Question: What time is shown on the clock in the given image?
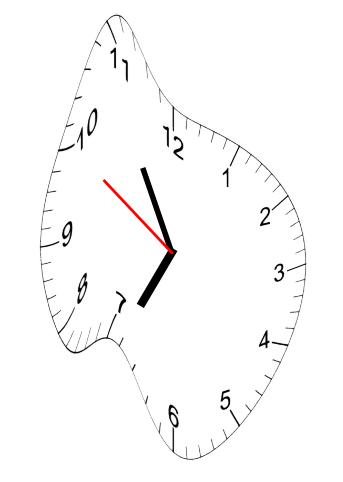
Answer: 06:54:50